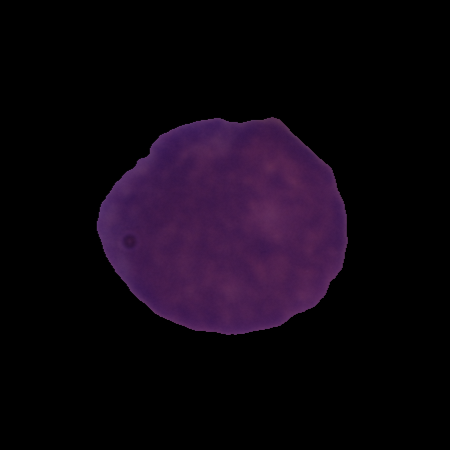
Label: healthy